Question: I have a irregular set of data points in the form of cartesian coordinates which using the MATLAB cftool can be turned into a surface (see below).

Does anyone know a way to access the matrix of cartesian coordinates that MATLAB generates in order for it to plot this surface?
The code generated for this graph (seen below) provides no access to the any additional interpolated points which must be produced to fit the surface.
'''
%% Fit: 'untitled fit 1'.
[xData, yData, zData] = prepareSurfaceData( x1, y1, z1 );
% Set up fittype and options.
ft = 'linearinterp';
% Fit model to data.
[fitresult, gof] = fit( [xData, yData], zData, ft, 'Normalize', 'on' );
% Plot fit with data.
figure( 'Name', 'untitled fit 1' );
h = plot( fitresult, [xData, yData], zData );
legend( h, 'untitled fit 1', 'z1 vs. x1, y1', 'Location', 'NorthEast' );
% Label axes
xlabel x1
ylabel y1
zlabel z1
grid on
'''
Thanks in advance
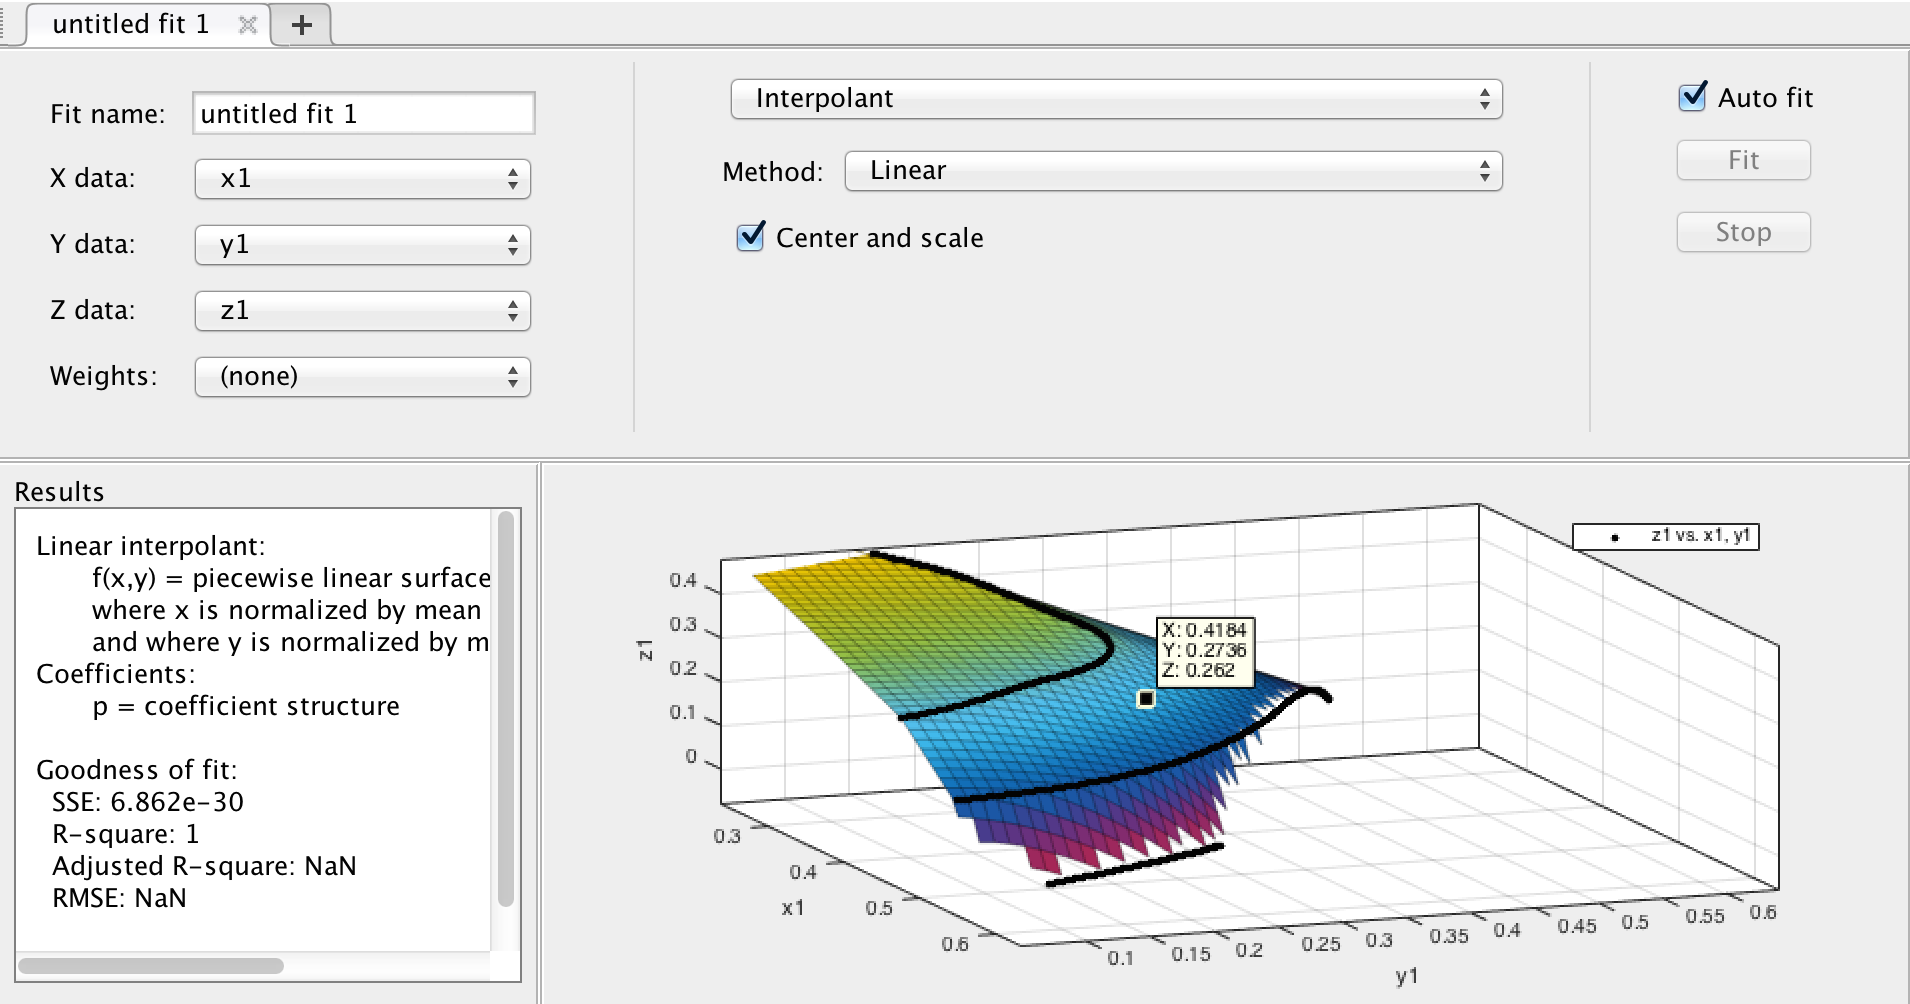
Answer: As a possible workaround (potentially not very efficient) is to plot the output of the fit ('fitresult') and fetch the 'XData', 'YData' and 'ZData' properties of the plotted surface.
For example, after performing a dummy fit:
'''
hP = plot(fitresult)
'''
yields those properties for 'hP':
'''
Surface (curvefit.gui.FunctionSurface) with properties:
EdgeColor: [0 0 0]
LineStyle: '-'
FaceColor: 'flat'
FaceLighting: 'flat'
FaceAlpha: 1
XData: [51x49 double]
YData: [51x49 double]
ZData: [51x49 double]
CData: [51x49 double]
'''
So you can retrieve them.
as an alternative, you could use the code generated by 'cftool' to provide additional output arguments to the function (called 'createFit' or somethinbg like this). Therefore, as you call the function with enough arguments you will obtain those coordinates directly.
Example:
change the header of the generated function like so:
'''
[fitresult, gof,a,b,c] = createFit1(x, y, z)
'''
and then in the function body:
'''
a = xData;
b = yData;
c = zData;
'''
then calling the function in the Command Window, for example, yields the right coordinates in 'a','b' and 'c'.